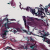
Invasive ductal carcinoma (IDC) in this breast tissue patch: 0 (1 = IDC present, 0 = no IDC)